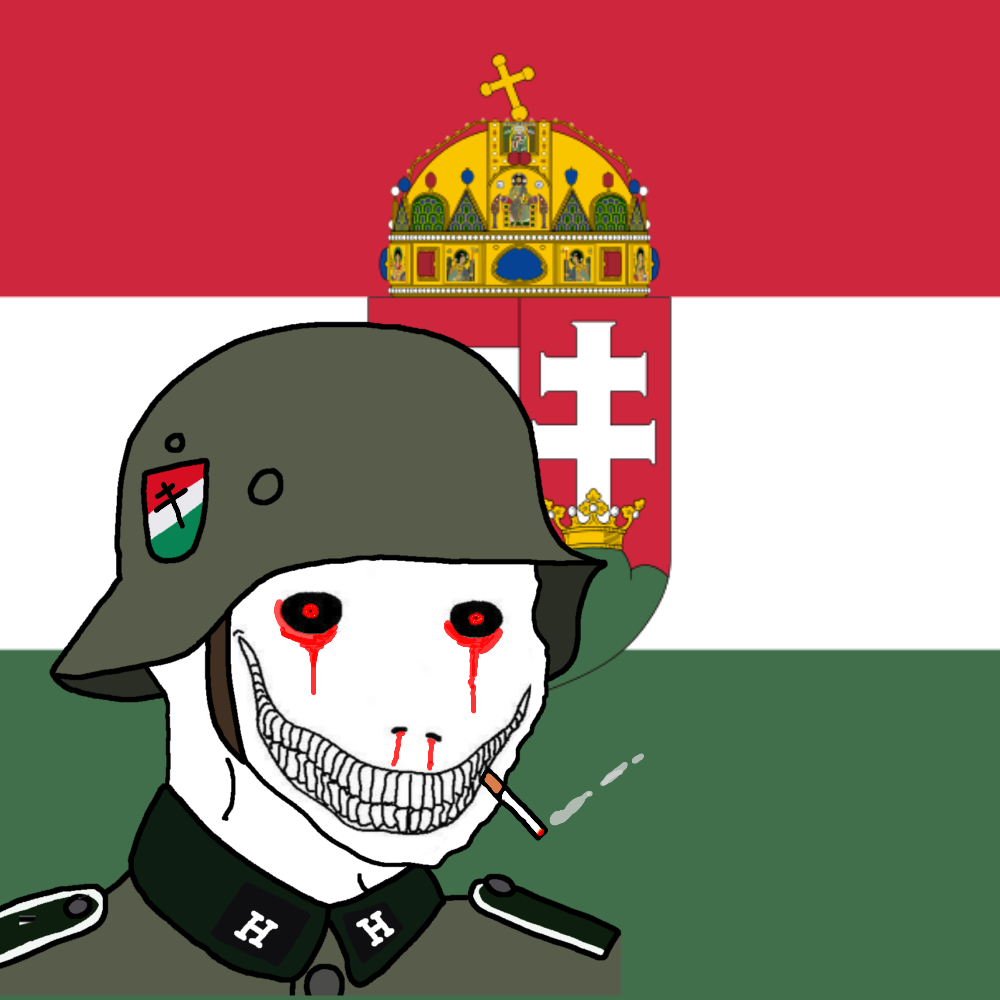
Label: 5_Oomer